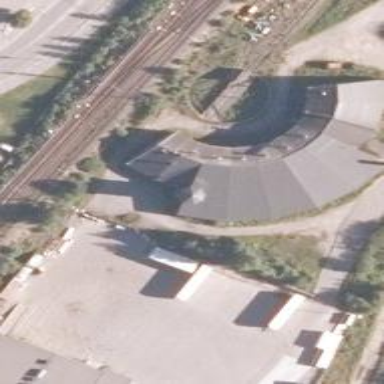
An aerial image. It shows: Engine shed building located near railway.